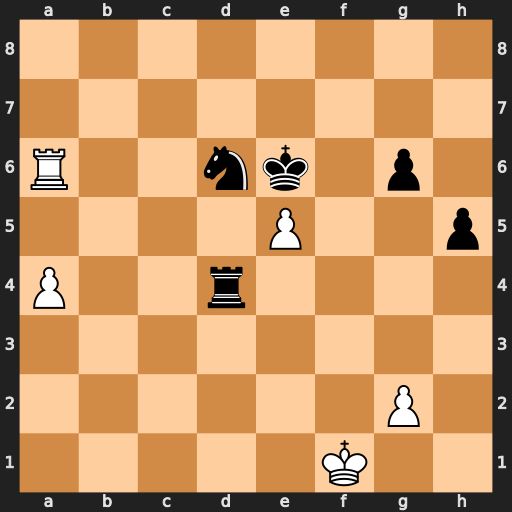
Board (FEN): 8/8/R2nk1p1/4P2p/P2r4/8/6P1/5K2
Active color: w
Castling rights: -
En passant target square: -
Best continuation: Rxd6+ Kxe5 Rxd4